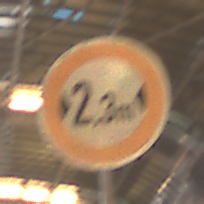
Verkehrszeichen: TatsaechlicheBreite2Komma3
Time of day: NotSpecified
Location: Indoor (Urban)
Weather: NotSpecified
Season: NotSpecified
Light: Artificial